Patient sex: M
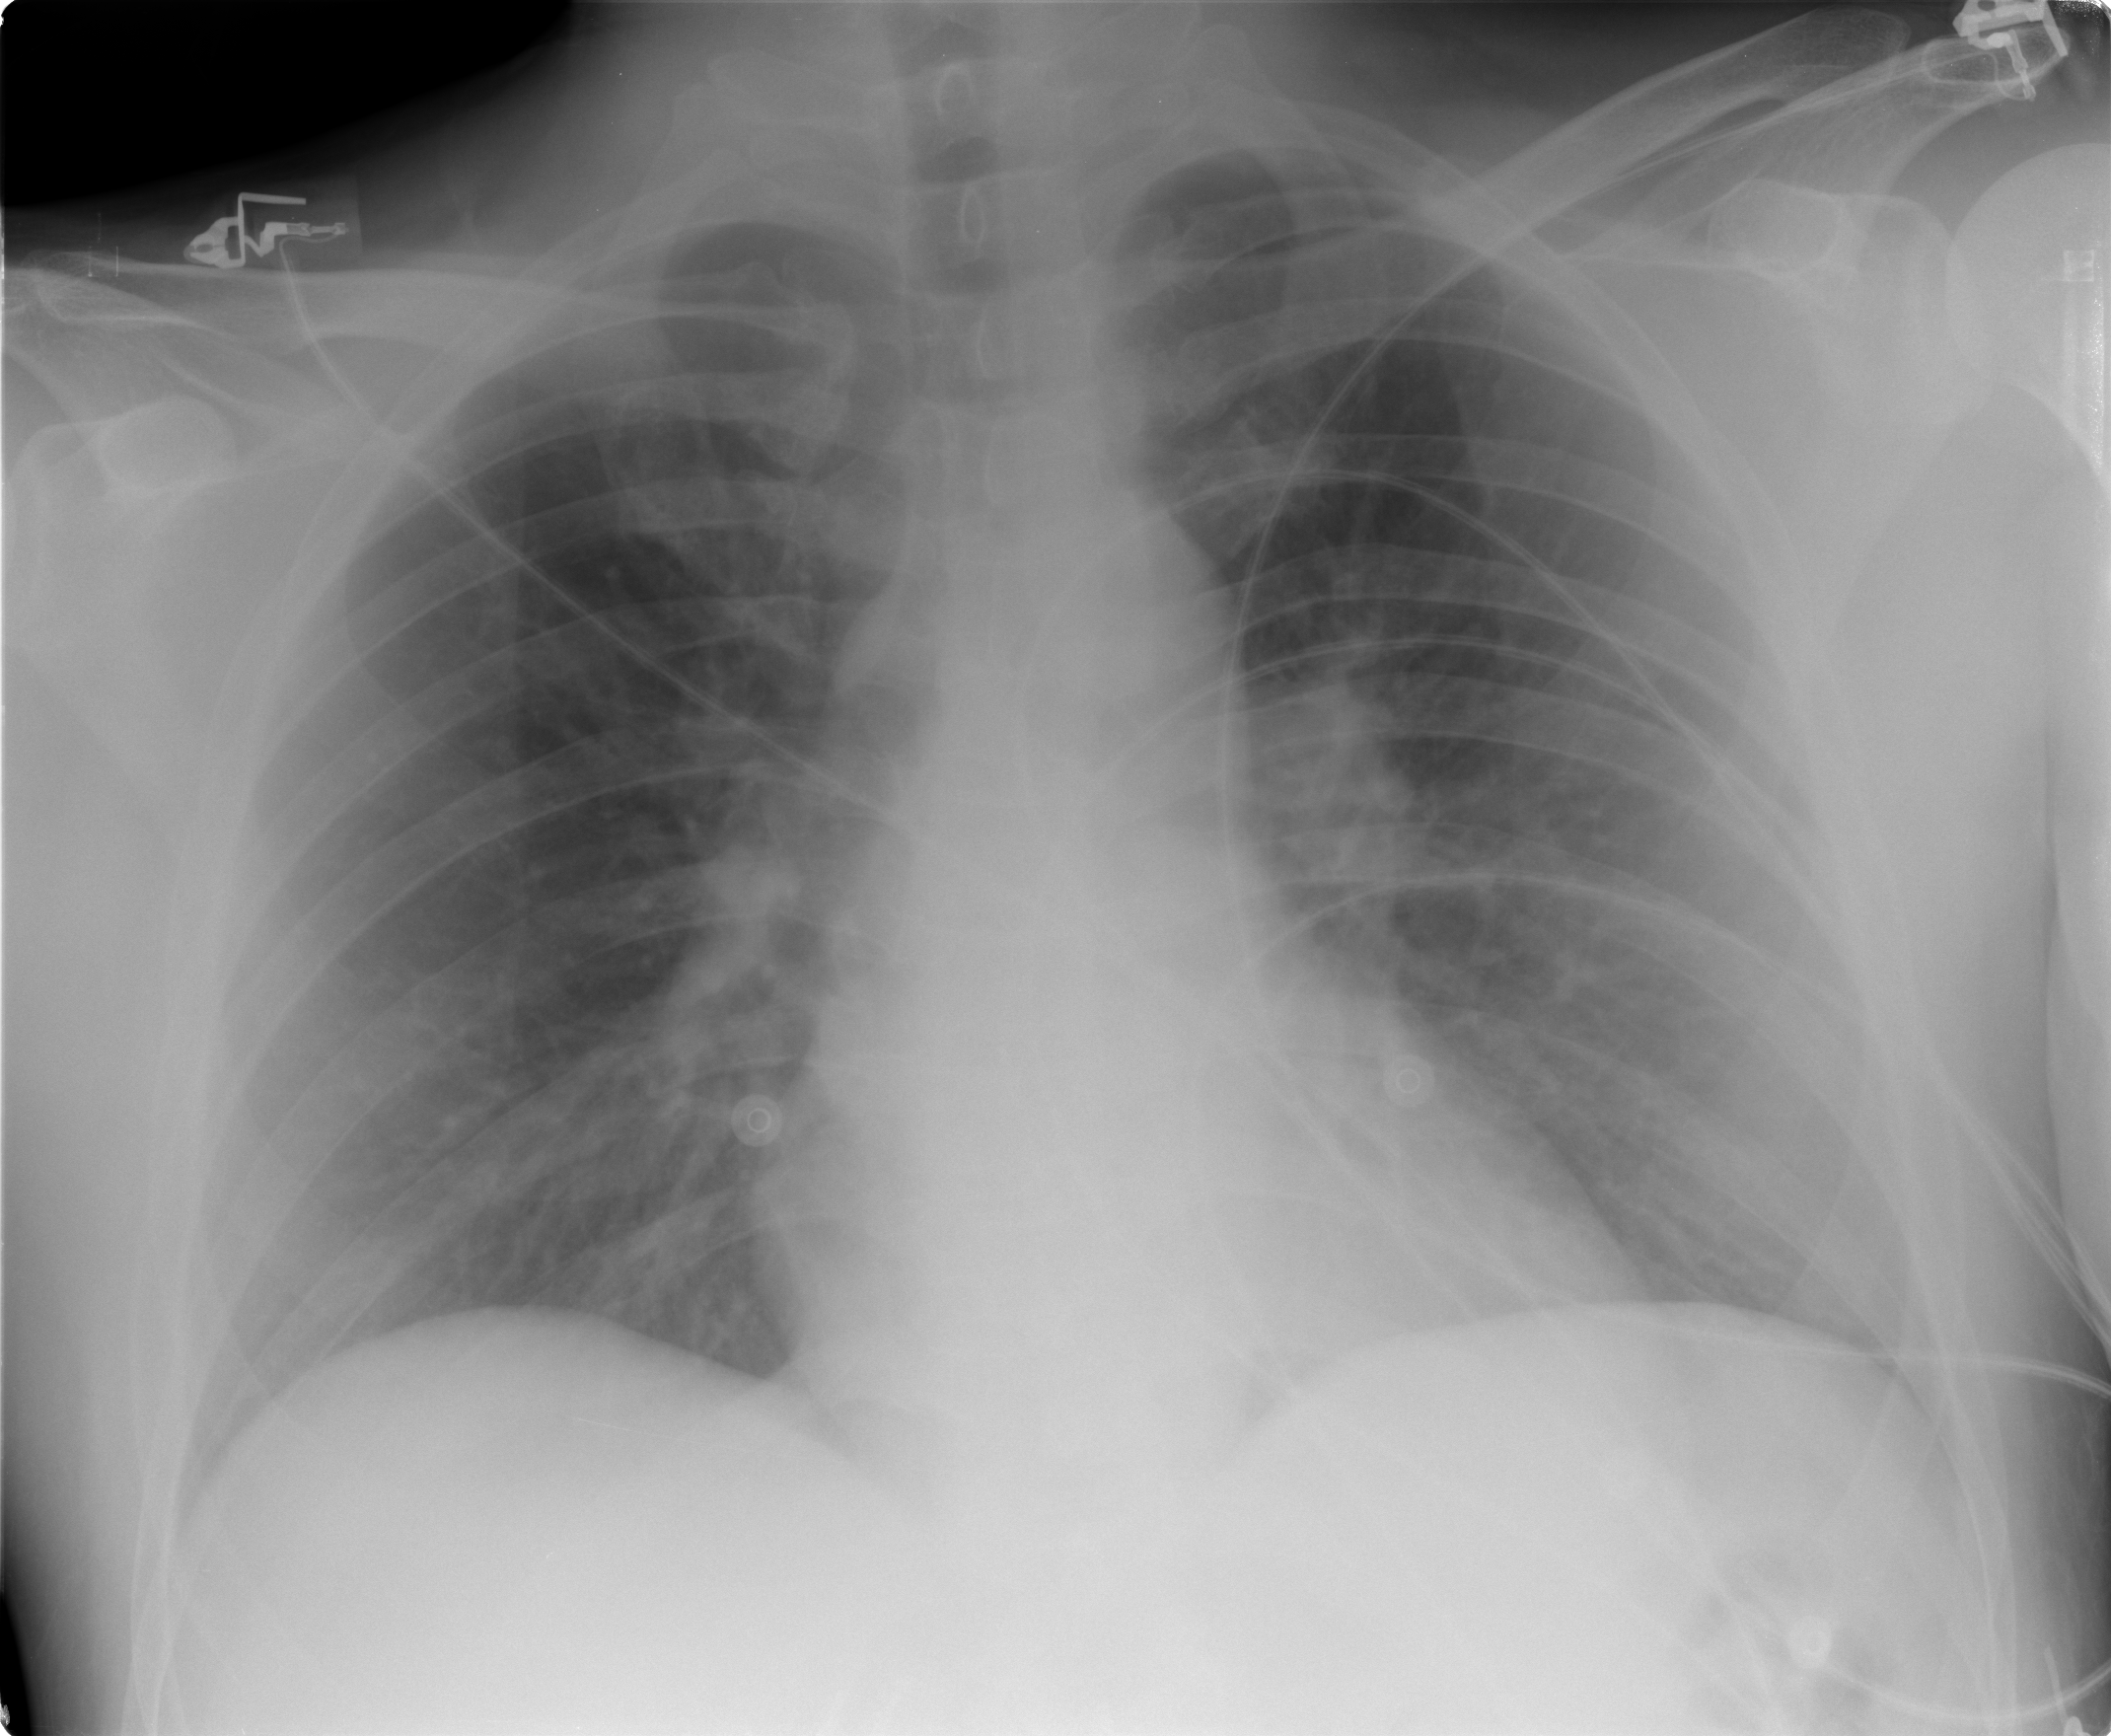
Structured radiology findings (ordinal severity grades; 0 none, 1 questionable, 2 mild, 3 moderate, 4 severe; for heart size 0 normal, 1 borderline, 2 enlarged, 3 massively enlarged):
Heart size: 0
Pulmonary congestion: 2
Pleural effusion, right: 0
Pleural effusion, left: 0
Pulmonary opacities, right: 0
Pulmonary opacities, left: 0
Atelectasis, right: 0
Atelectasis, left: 0